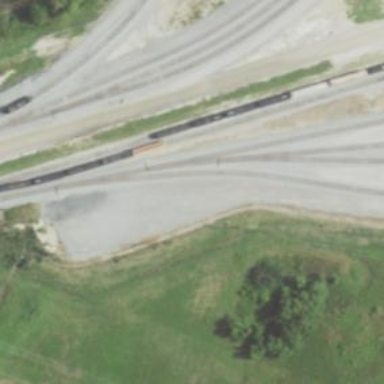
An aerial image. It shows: Railway spur service.